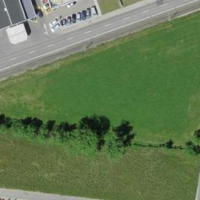
EUNIS habitat code: 54
Species observed at this site:
Milvus milvus
Pica pica
Passer domesticus
Turdus merula
Sturnus vulgaris
Hirundo rustica
Milvus migrans